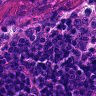
Metastatic tissue present: no